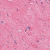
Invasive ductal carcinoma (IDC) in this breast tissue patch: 0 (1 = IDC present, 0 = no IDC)